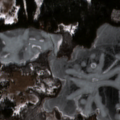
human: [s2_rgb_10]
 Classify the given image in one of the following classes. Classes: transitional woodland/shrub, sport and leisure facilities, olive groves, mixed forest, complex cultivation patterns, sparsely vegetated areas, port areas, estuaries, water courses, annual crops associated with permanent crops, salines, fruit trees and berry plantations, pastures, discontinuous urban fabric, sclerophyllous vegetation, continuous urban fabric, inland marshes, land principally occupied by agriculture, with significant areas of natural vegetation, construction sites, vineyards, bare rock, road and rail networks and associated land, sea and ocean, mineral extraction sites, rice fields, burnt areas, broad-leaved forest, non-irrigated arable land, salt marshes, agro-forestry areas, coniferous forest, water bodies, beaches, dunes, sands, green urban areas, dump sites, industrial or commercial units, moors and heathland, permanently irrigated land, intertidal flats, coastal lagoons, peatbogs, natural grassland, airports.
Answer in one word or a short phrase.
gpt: pastures, land principally occupied by agriculture, with significant areas of natural vegetation, broad-leaved forest, coniferous forest, mixed forest, transitional woodland/shrub, water bodies